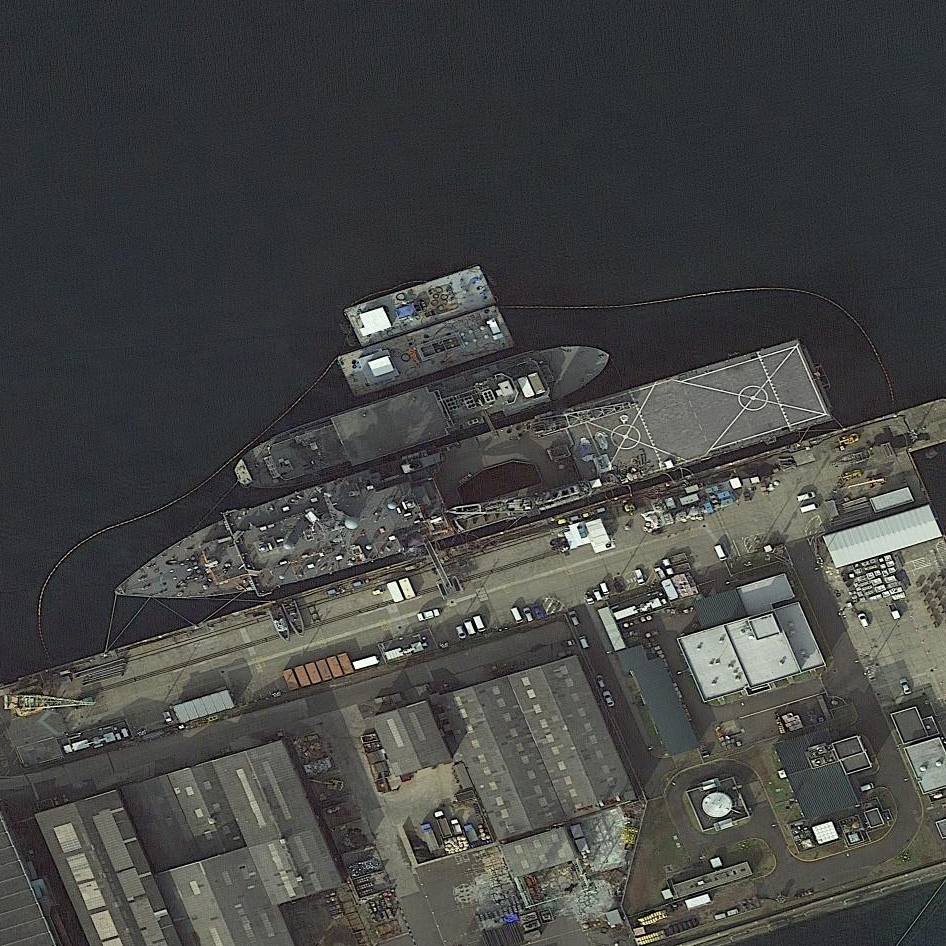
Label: combat